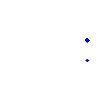
Particle: pion